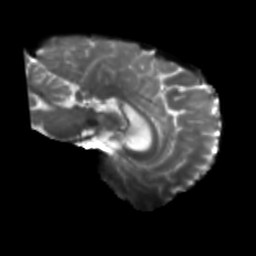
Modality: T2w
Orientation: sagittal
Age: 44
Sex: female
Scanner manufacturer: siemens
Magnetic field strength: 3 T
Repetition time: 5.25 s
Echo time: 0.08 s